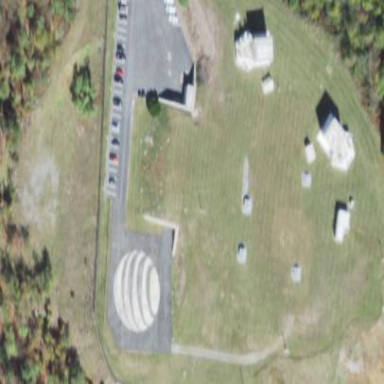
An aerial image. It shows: Military bunker.